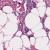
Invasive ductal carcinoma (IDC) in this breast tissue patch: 1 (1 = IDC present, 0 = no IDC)